Question: I get the HTML string from webservice.

When I parse on saxparser, it throws fatal error1.
Start tag (Image tag) doesn't match with end tag. Then how to get image src? And how to get div id name? Or is there any other parser to parse HTML string? Please help me.
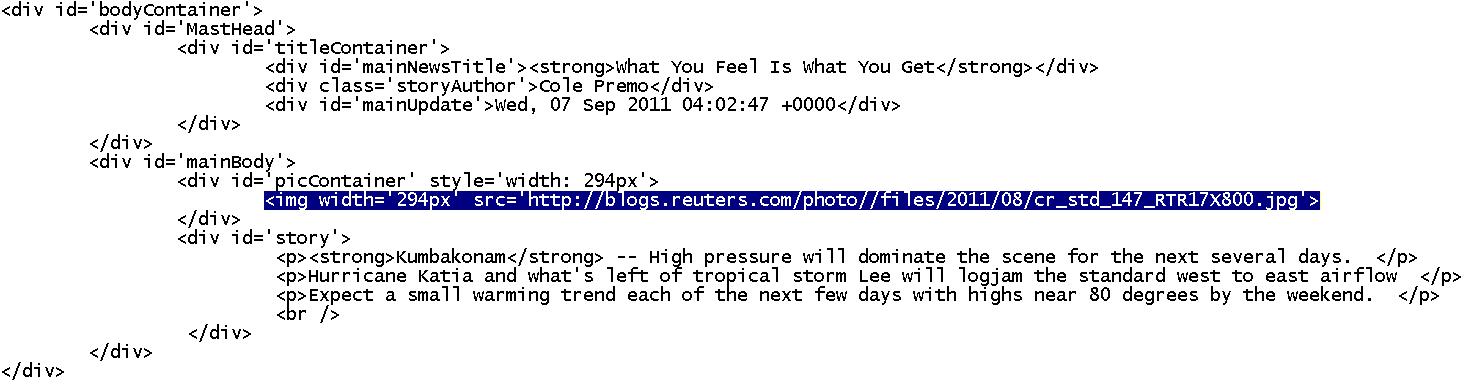
Answer: Parsing HTML is a non-trivial problem, made more difficult on BlackBerry smartphones by the limitations of J2ME. I have a <URL>, which will then give you a DOM document. It solved my problem, something similar may work for you.